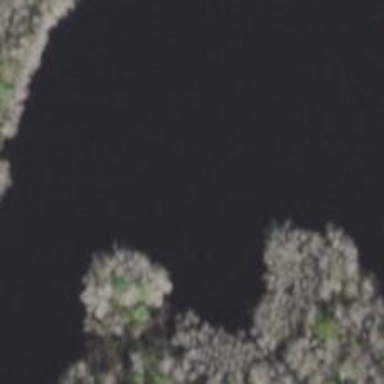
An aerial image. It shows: Serene lake surrounded by nature.